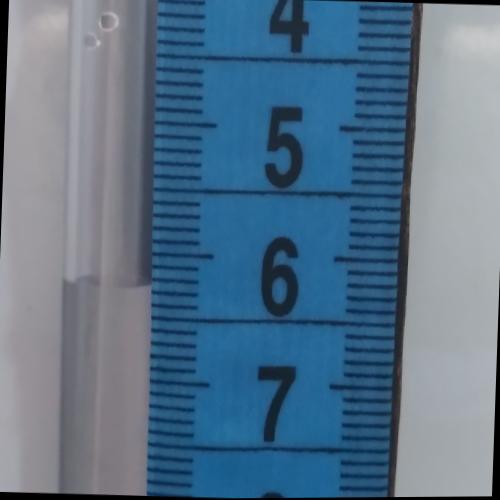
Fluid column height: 6.3 cm